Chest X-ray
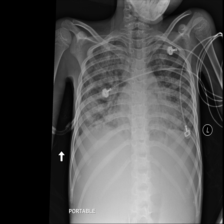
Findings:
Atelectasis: negative
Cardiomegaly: positive
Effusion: negative
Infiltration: positive
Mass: negative
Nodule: negative
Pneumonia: negative
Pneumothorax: negative
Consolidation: positive
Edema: negative
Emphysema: negative
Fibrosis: negative
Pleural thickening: negative
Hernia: negative